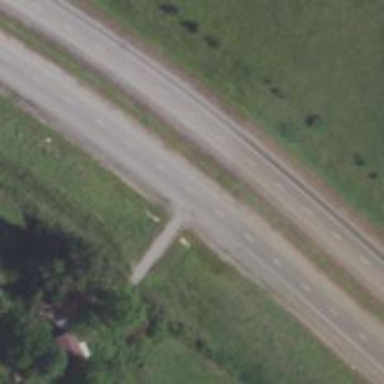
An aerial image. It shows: Primary highway.